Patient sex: M
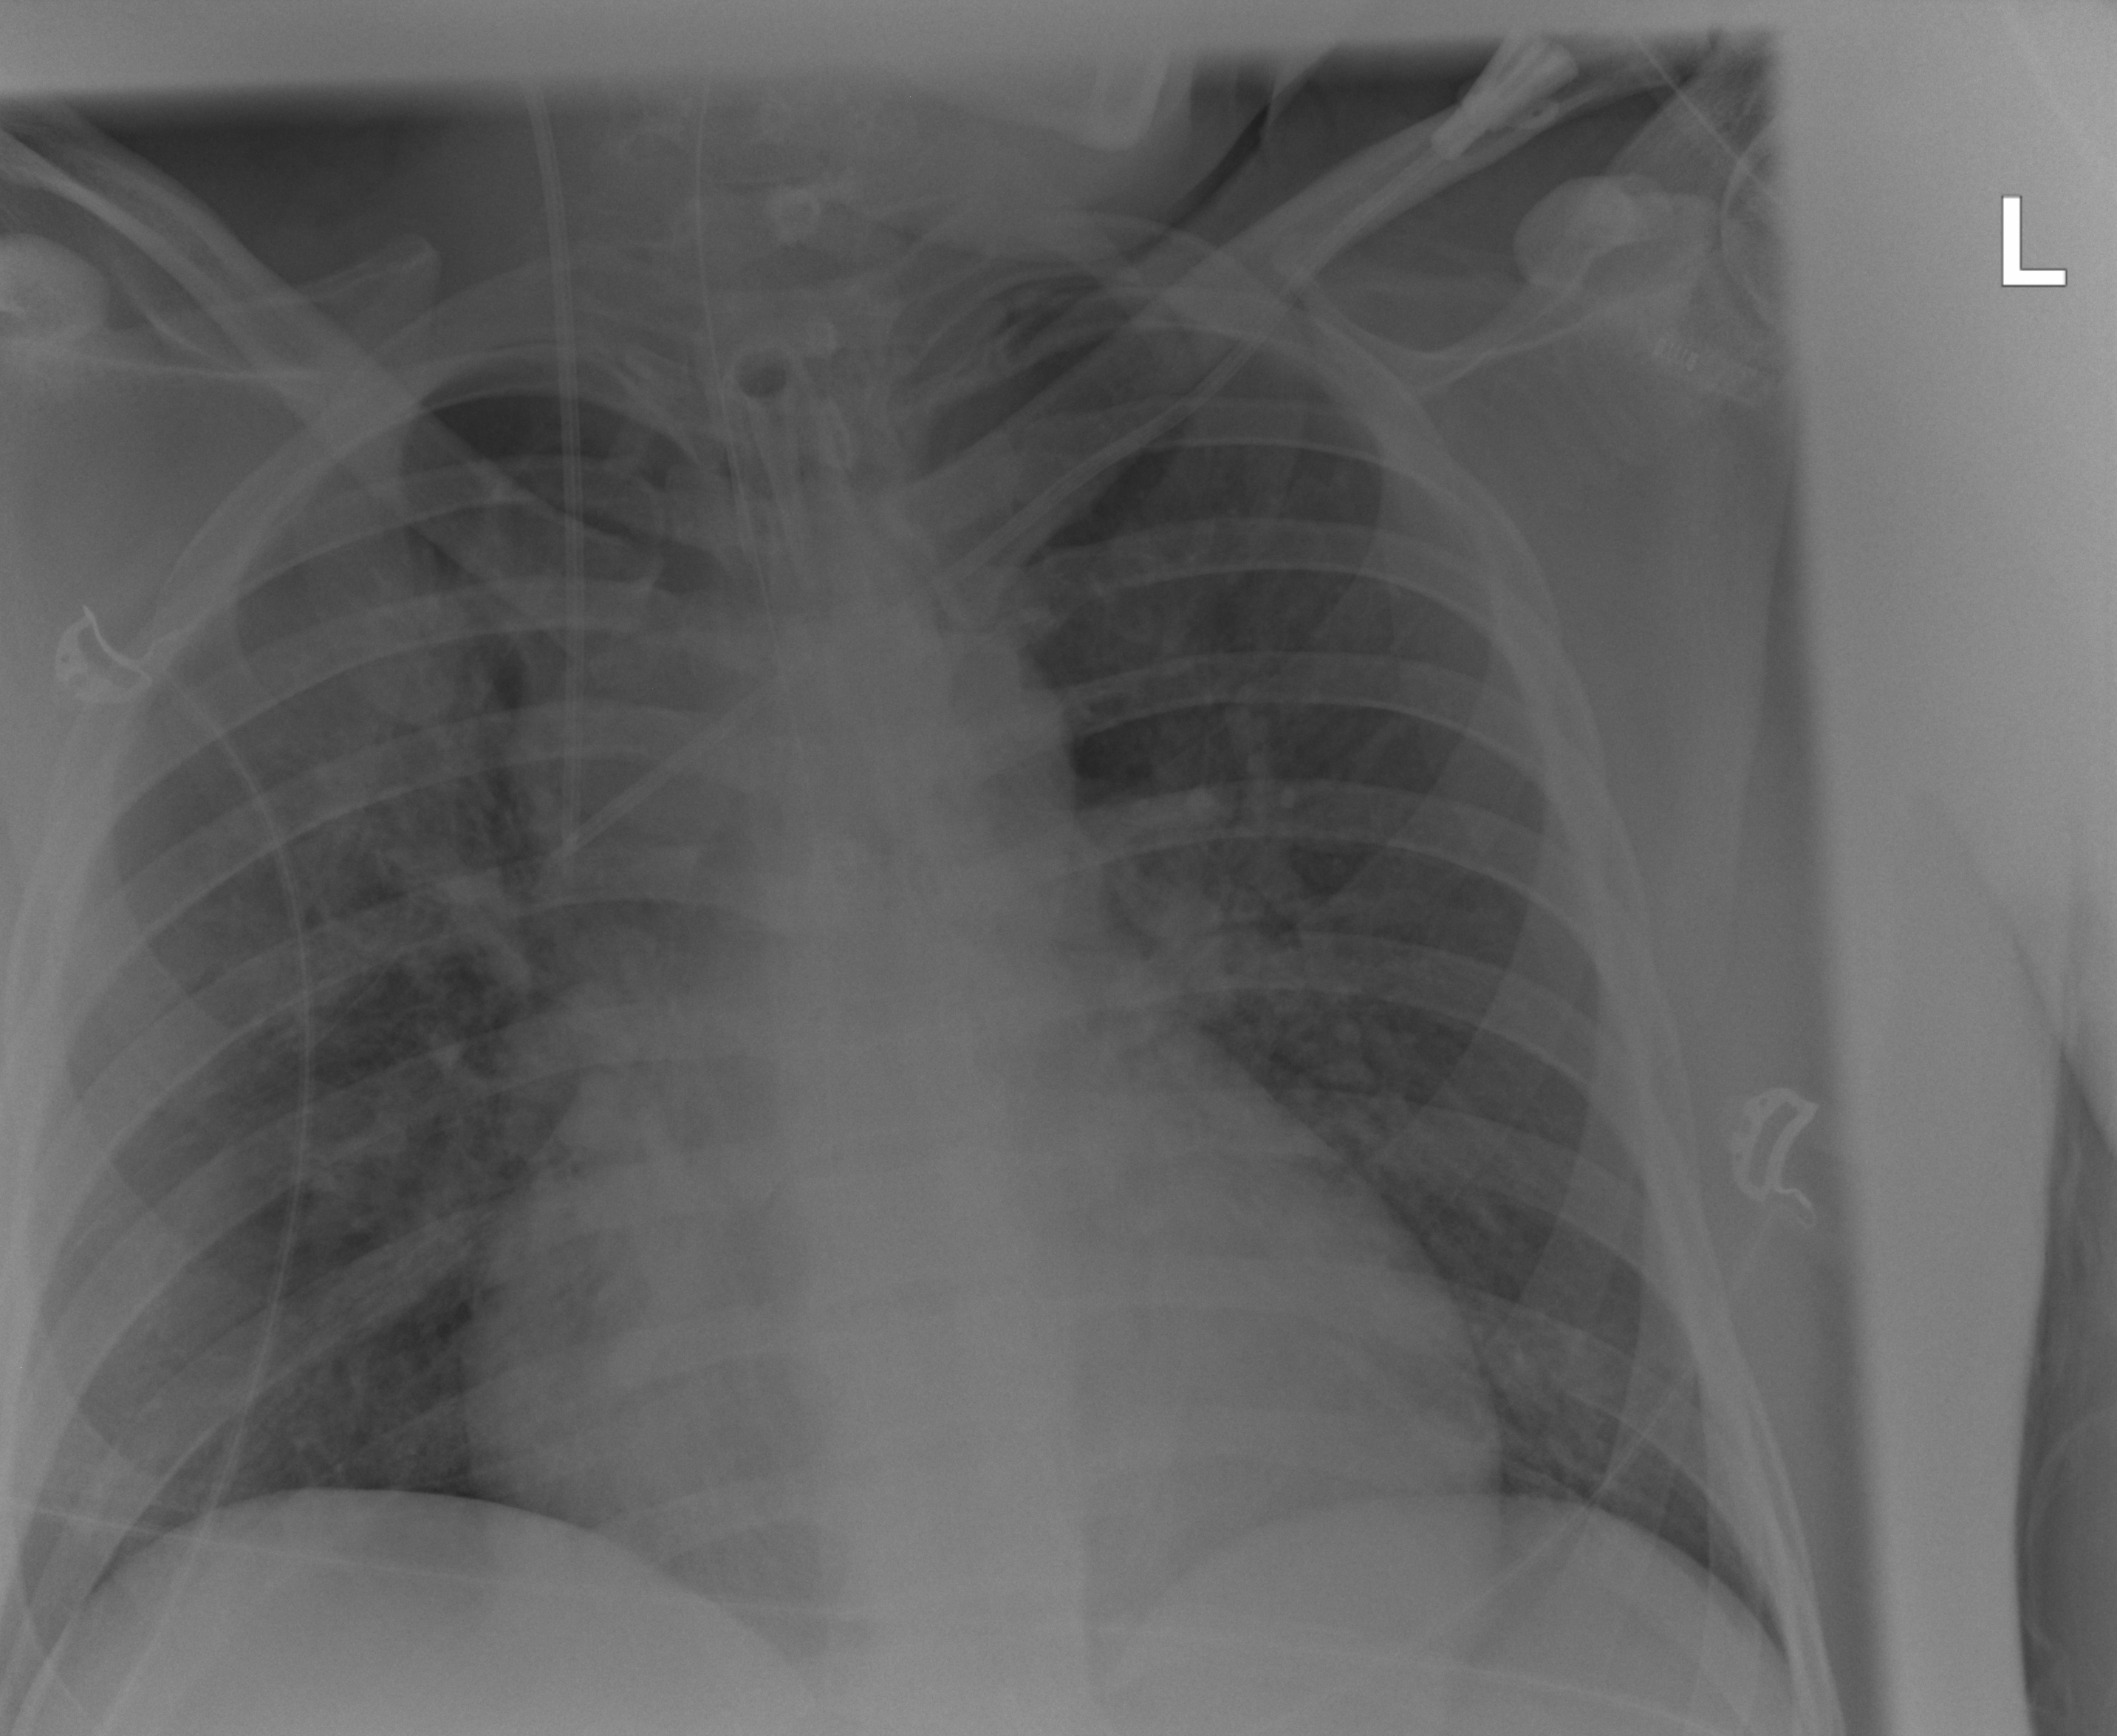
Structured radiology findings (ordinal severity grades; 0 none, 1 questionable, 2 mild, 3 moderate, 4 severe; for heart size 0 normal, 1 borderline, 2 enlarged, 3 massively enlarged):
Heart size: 2
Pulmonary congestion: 2
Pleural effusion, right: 0
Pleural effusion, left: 0
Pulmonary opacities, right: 2
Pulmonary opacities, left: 2
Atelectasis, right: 0
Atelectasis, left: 0